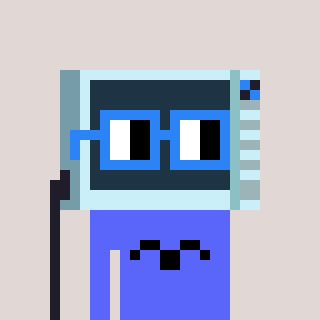
a pixel art character with square blue glasses, a microwave-shaped head and a purple-colored body on a warm background